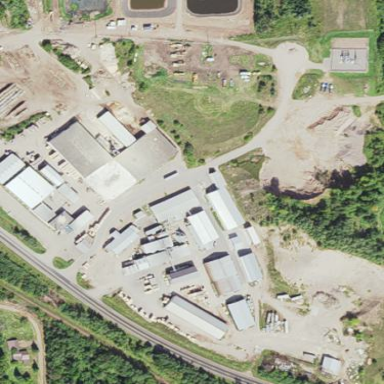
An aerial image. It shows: Industrial area.